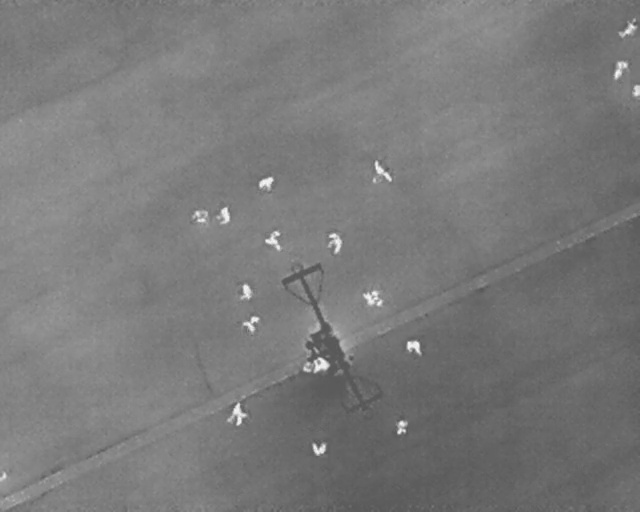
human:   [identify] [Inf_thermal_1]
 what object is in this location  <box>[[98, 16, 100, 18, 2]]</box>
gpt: <ref>1 small person at the top right</ref>

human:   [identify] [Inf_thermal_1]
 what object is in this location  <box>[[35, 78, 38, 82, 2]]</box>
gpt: <ref>1 large person at the bottom</ref>